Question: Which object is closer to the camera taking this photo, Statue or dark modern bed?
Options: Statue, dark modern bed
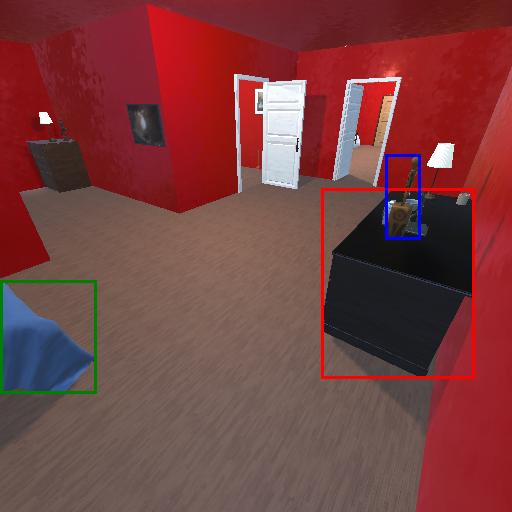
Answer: Statue